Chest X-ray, PA view. Patient: 53 years old, sex F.
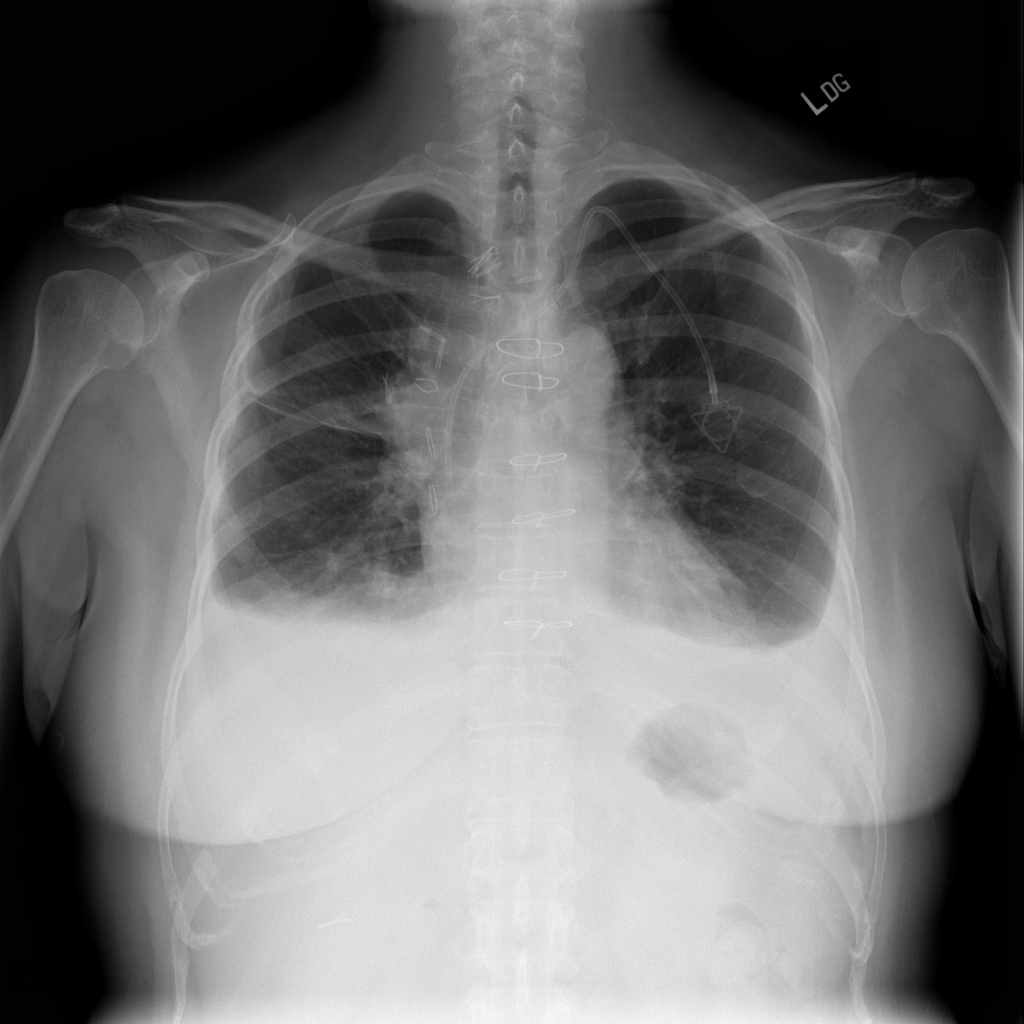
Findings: No Finding